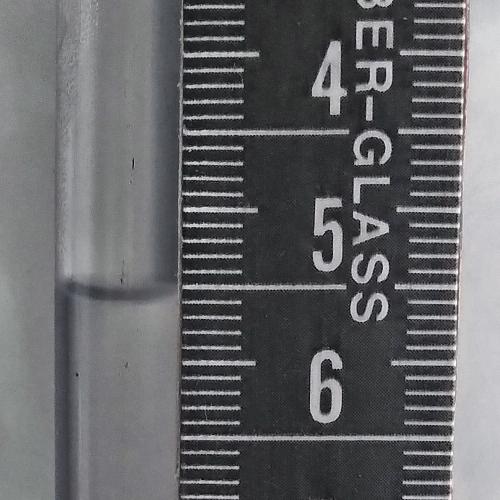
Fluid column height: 5.6 cm